Aerial crown-view tile of a tropical tree (Barro Colorado Island, Panama), acquired 20240813:
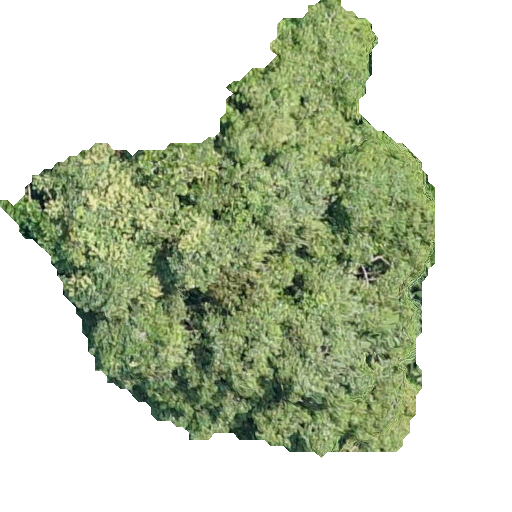
Species: Chrysophyllum cainito
GBIF accepted scientific name: Chrysophyllum cainito
Crown area: 178.932 m²